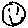
Label: smiley face